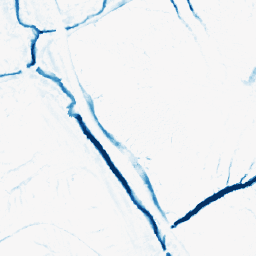
Category: morphological
Decomposition family: morphological
Decomposition parameters: operation: closing
size: 5
Upsampling method: area
Upsampling parameters: scale: 2
Upsampling scale: 2